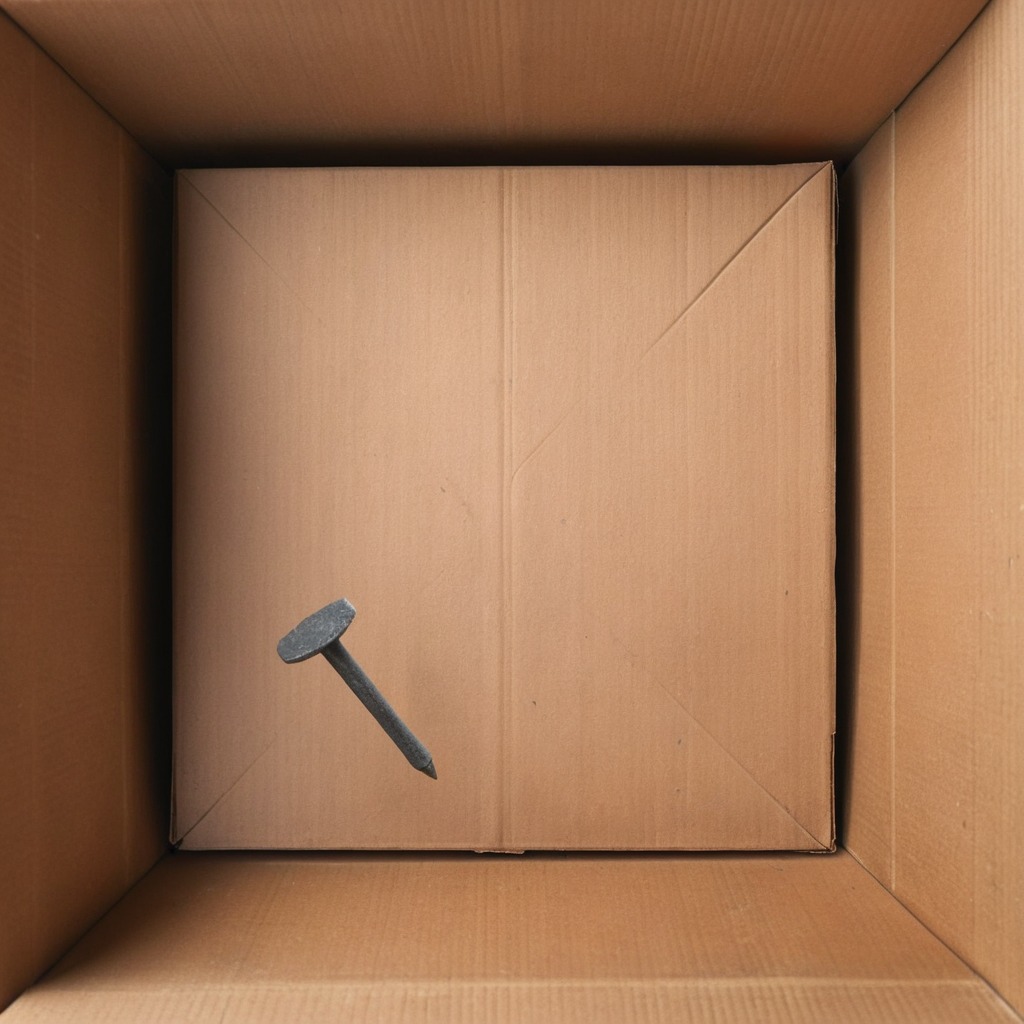
A iron nail is lying on the cardboard box surface in an outdoor workshop during daytime bright natural light soft shadows slightly creased but